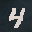
Label: 4